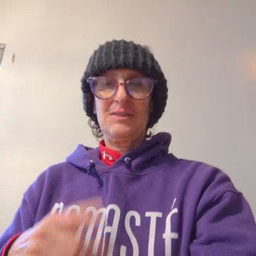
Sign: black